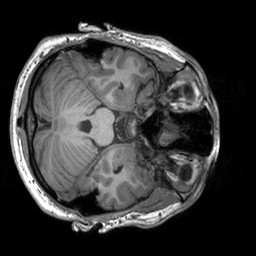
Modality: T1w
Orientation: axial
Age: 21
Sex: male
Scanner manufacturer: siemens
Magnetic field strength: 3 T
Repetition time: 2.3 s
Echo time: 0.00303 s